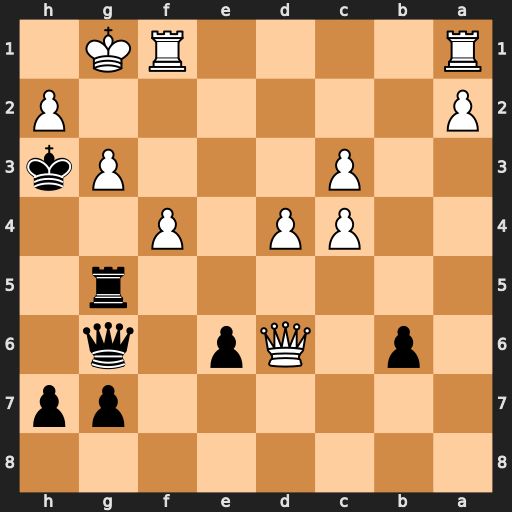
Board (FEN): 8/6pp/1p1Qp1q1/6r1/2PP1P2/2P3Pk/P6P/R4RK1
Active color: b
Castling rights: -
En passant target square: -
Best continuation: Rxg3+ hxg3 Qxg3+ Kh1 Qg2#